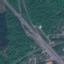
Land use / land cover class: Highway